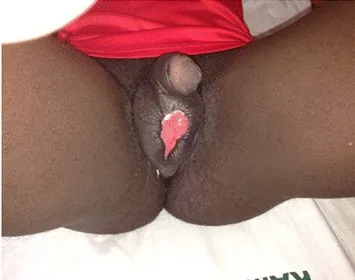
A picture of case report 1 on week 7.
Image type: medical_photograph (skin_photograph)